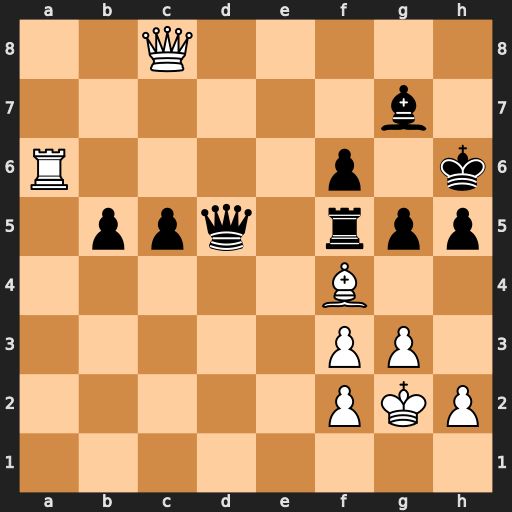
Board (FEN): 2Q5/6b1/R4p1k/1ppq1rpp/5B2/5PP1/5PKP/8
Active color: w
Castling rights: -
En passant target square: -
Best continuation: Rd6 gxf4 Rxd5